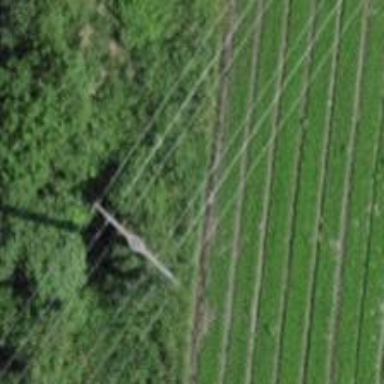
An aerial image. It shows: Power pole.